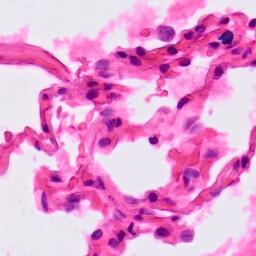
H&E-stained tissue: Lung